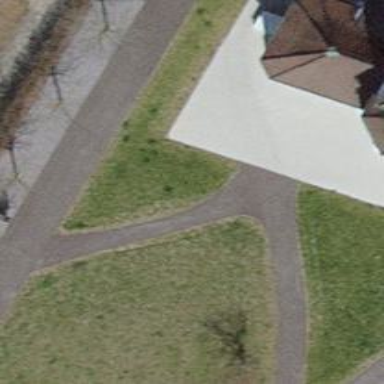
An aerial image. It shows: Asphalt footway.